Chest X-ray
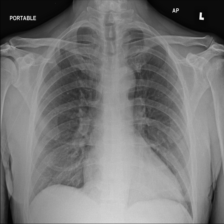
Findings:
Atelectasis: negative
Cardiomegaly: negative
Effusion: negative
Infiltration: negative
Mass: negative
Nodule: negative
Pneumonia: negative
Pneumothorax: negative
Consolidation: negative
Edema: negative
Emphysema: negative
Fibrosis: negative
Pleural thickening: negative
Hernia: negative